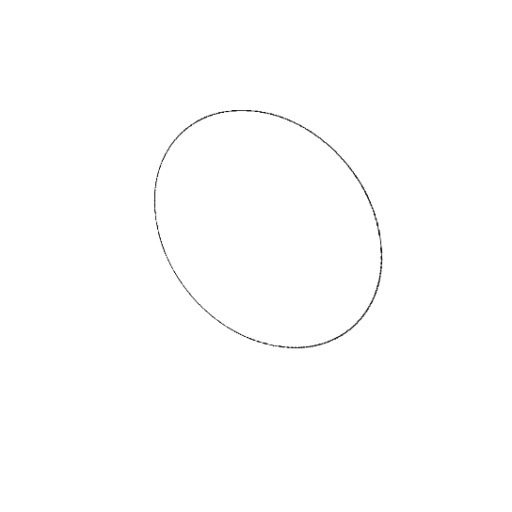
Crossing number: 0